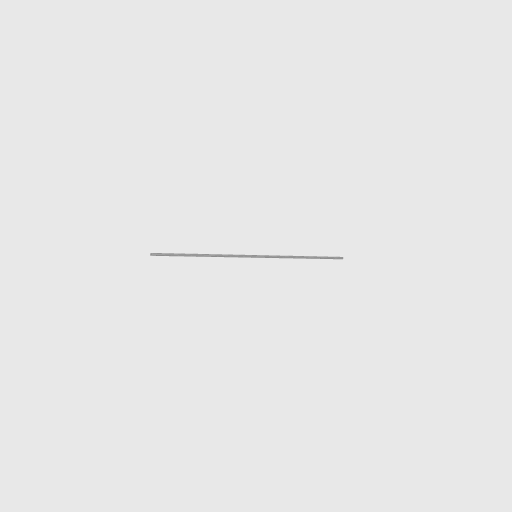
Part: VGuide1200